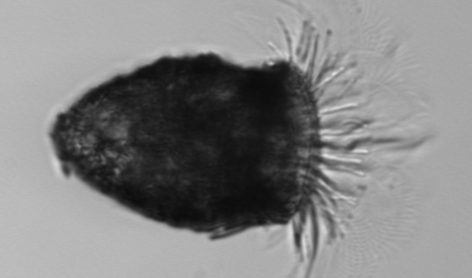
Label: Stenosemella_morphotype1